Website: macys
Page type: cross-sells
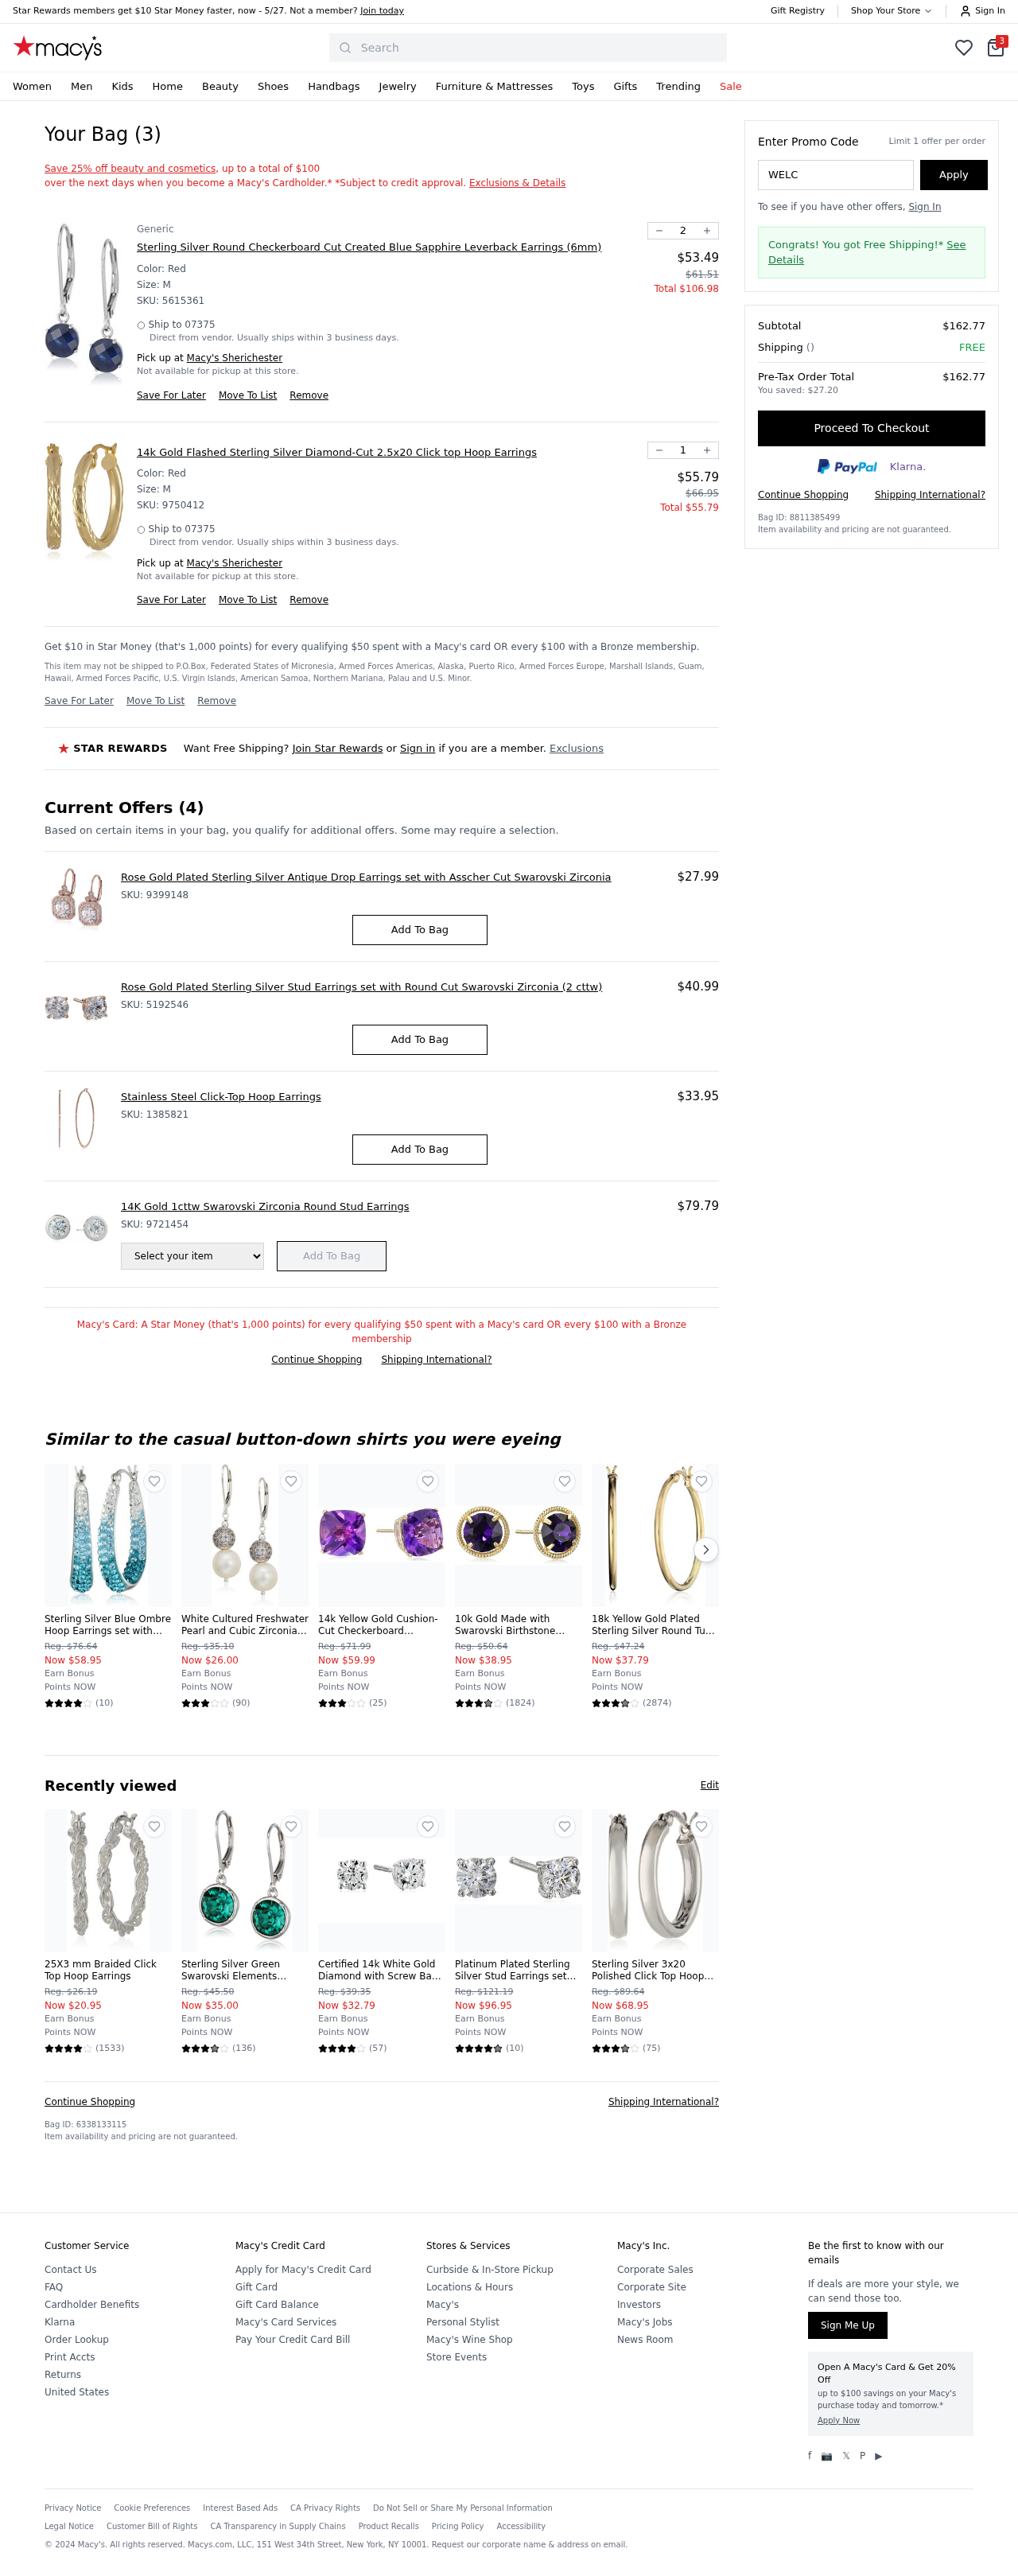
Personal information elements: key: PII_CITY
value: Sherichester
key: PII_POSTCODE
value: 07375
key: PII_PROMO_CODE
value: WELCOME72
Product elements: key: PRODUCT10_NAME
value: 25X3 mm Braided Click Top Hoop Earrings
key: PRODUCT10_NUM_RATINGS
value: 1533
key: PRODUCT10_PRICE
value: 20.95
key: PRODUCT10_RATING
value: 4.4
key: PRODUCT11_NAME
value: Sterling Silver Green Swarovski Elements Crystal Round Lever Back Drop Earrings
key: PRODUCT11_NUM_RATINGS
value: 136
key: PRODUCT11_PRICE
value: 35
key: PRODUCT11_RATING
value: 3.8
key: PRODUCT12_NAME
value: Certified 14k White Gold Diamond with Screw Back and Post Stud Earrings (3/4cttw, J-K Color, I1-I2 C
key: PRODUCT12_NUM_RATINGS
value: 57
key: PRODUCT12_PRICE
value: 32.79
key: PRODUCT12_RATING
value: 4.3
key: PRODUCT13_NAME
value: Platinum Plated Sterling Silver Stud Earrings set with Round Cut Swarovski Zirconia (3/4 cttw)
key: PRODUCT13_NUM_RATINGS
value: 10
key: PRODUCT13_PRICE
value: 96.95
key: PRODUCT13_RATING
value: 4.6
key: PRODUCT14_NAME
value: Sterling Silver 3x20 Polished Click Top Hoop Earrings
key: PRODUCT14_NUM_RATINGS
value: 75
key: PRODUCT14_PRICE
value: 68.95
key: PRODUCT14_RATING
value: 3.9
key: PRODUCT15_NAME
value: Rose Gold Plated Sterling Silver Antique Drop Earrings set with Asscher Cut Swarovski Zirconia
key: PRODUCT15_PRICE
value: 27.99
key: PRODUCT16_NAME
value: Stainless Steel Click-Top Hoop Earrings
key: PRODUCT16_PRICE
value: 33.95
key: PRODUCT1_BRAND
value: Generic
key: PRODUCT1_NAME
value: Sterling Silver Round Checkerboard Cut Created Blue Sapphire Leverback Earrings (6mm)
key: PRODUCT1_PRICE
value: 53.49
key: PRODUCT1_QUANTITY
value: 2
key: PRODUCT2_NAME
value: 14k Gold Flashed Sterling Silver Diamond-Cut 2.5x20 Click top Hoop Earrings
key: PRODUCT2_PRICE
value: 55.79
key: PRODUCT2_QUANTITY
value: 1
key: PRODUCT3_NAME
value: Rose Gold Plated Sterling Silver Stud Earrings set with Round Cut Swarovski Zirconia (2 cttw)
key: PRODUCT3_PRICE
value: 40.99
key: PRODUCT4_NAME
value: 14K Gold 1cttw Swarovski Zirconia Round Stud Earrings
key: PRODUCT4_PRICE
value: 79.79
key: PRODUCT5_NAME
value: Sterling Silver Blue Ombre Hoop Earrings set with Swarovski Crystals
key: PRODUCT5_NUM_RATINGS
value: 10
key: PRODUCT5_PRICE
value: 58.95
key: PRODUCT5_RATING
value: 4
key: PRODUCT6_NAME
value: White Cultured Freshwater Pearl and Cubic Zirconia Beaded Snowman Clip-On Earrings
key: PRODUCT6_NUM_RATINGS
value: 90
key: PRODUCT6_PRICE
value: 26
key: PRODUCT6_RATING
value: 3.4
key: PRODUCT7_NAME
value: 14k Yellow Gold Cushion-Cut Checkerboard Amethyst Stud Earrings (8mm)
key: PRODUCT7_NUM_RATINGS
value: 25
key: PRODUCT7_PRICE
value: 59.99
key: PRODUCT7_RATING
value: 3.1
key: PRODUCT8_NAME
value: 10k Gold Made with Swarovski Birthstone February Stud Earrings
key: PRODUCT8_NUM_RATINGS
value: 1824
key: PRODUCT8_PRICE
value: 38.95
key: PRODUCT8_RATING
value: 3.7
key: PRODUCT9_NAME
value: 18k Yellow Gold Plated Sterling Silver Round Tube Hoop Earrings (2 mm, 1.2" Diameter)
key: PRODUCT9_NUM_RATINGS
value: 2874
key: PRODUCT9_PRICE
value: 37.79
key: PRODUCT9_RATING
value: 3.7
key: PRODUCT1_SKU
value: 5615361
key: PRODUCT1_ORIGINAL_PRICE
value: $61.51
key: PRODUCT1_TOTAL
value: $106.98
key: PRODUCT2_SKU
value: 9750412
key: PRODUCT2_ORIGINAL_PRICE
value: $66.95
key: PRODUCT2_TOTAL
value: $55.79
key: PRODUCT15_SKU
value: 9399148
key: PRODUCT3_SKU
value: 5192546
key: PRODUCT16_SKU
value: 1385821
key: PRODUCT4_SKU
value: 9721454
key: PRODUCT5_ORIGINAL_PRICE
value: Reg. $76.64
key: PRODUCT6_ORIGINAL_PRICE
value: Reg. $35.10
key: PRODUCT7_ORIGINAL_PRICE
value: Reg. $71.99
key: PRODUCT8_ORIGINAL_PRICE
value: Reg. $50.64
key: PRODUCT9_ORIGINAL_PRICE
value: Reg. $47.24
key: PRODUCT10_ORIGINAL_PRICE
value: Reg. $26.19
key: PRODUCT11_ORIGINAL_PRICE
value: Reg. $45.50
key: PRODUCT12_ORIGINAL_PRICE
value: Reg. $39.35
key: PRODUCT13_ORIGINAL_PRICE
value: Reg. $121.19
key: PRODUCT14_ORIGINAL_PRICE
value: Reg. $89.64
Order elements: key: ORDER_NUM_ITEMS
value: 3
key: ORDER_SUBTOTAL
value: $162.77
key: ORDER_TOTAL
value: $162.77
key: ORDER_SAVINGS
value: $27.20
Search elements: key: HEADER_SEARCH
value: Search